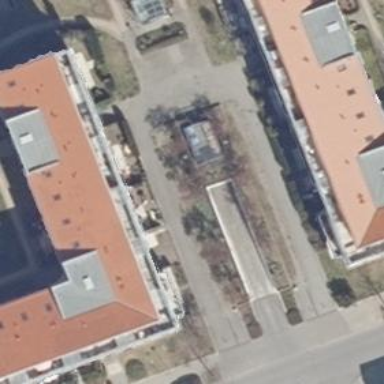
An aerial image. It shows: Parking entrance.